Question: I created a website on . To reduce the costs of my API generates json-files from Cloud-SQL in my that should be read by my Android-App and my Website (via ajax).
The Problem is, that the files of Google-Cloud-Storage are automatically cached for an hour, but I want to disable caching for specific files.
If I upload a file manual in the Developers Console I may change this behaviour with a click on "Edit Metadata" and setting Cache-Control to 'private, max-age=0,no-transform' (see the following picture). Then if I try to access this file, I get the wanted header 'private, max-age=0,no-transform'

But in my application the json-files are generated by and I always get the header 'cache-control - public, max-age=3600'. I create the files with the following code (Here is the official docs: <URL>:
'''
$options = ['gs' => [
'Content-Type' => 'text/json',
'acl' => 'public-read',
'enable_cache' => false,
'read_cache_expiry_seconds' => 0]
];
$ctx = stream_context_create($options);
file_put_contents($url,$content,0,$ctx);
'''
Has anybody an idea why caching is not turned off?
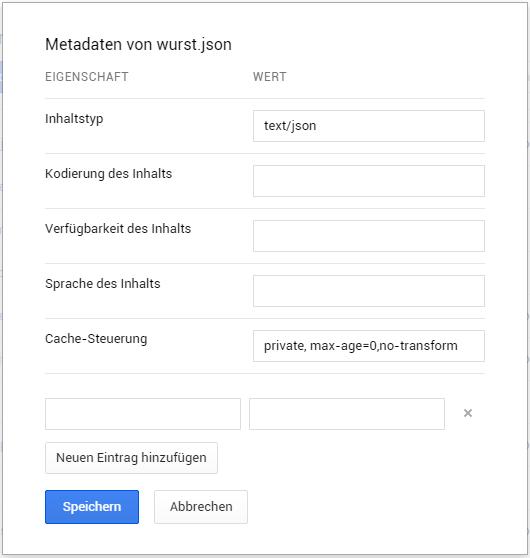
Answer: Mentioned in a <URL> itself. So you want:
'''
$options = ['gs' => [
'Content-Type' => 'text/json',
'acl' => 'public-read',
'enable_cache' => false,
'read_cache_expiry_seconds' => 0,
'Cache-Control' => 'private, max-age=0,no-transform']
];
'''